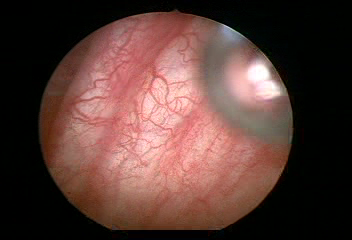
Modality: WLC
Class: Normal mucosa
Bladder cancer association: No